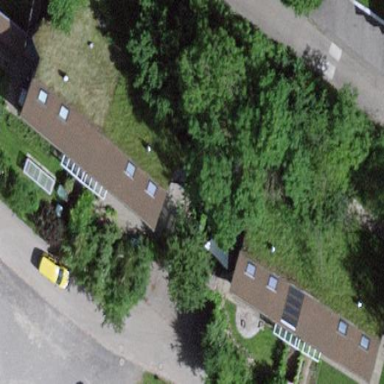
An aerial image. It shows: Group of garages.